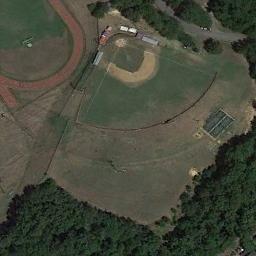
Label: baseball_diamond